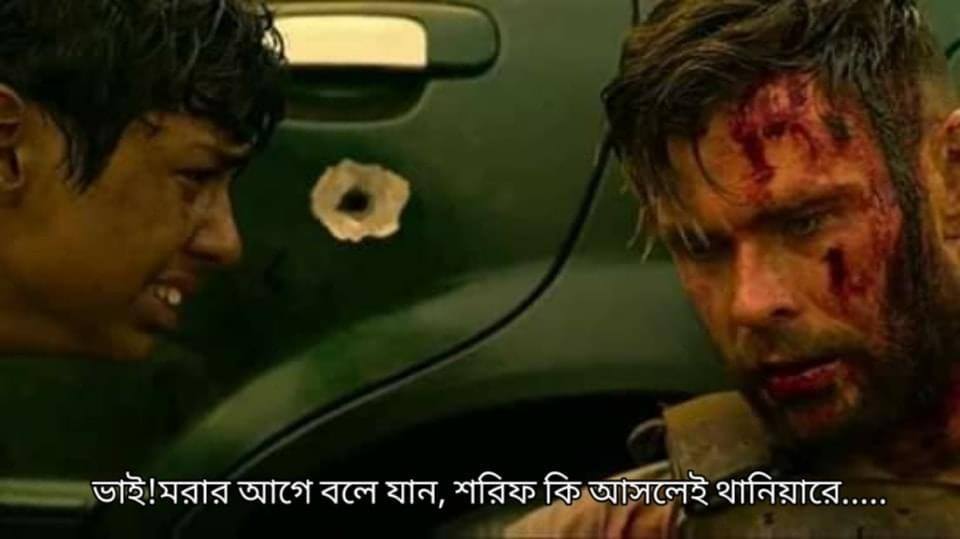
Text: ভাই ! মরার আগে বলে যান, শরিফ কি আসলেই থানিয়ারে...
Label: Hate
Hate category: Personal Offence
Targeted group: Individual